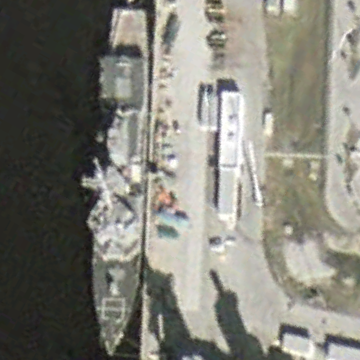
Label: cruiser